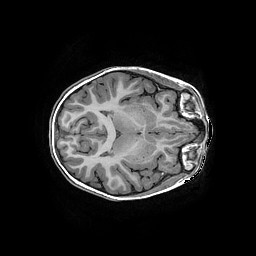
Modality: T1w
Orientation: axial
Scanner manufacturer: ge
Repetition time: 0.008096 s
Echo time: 0.00318 s